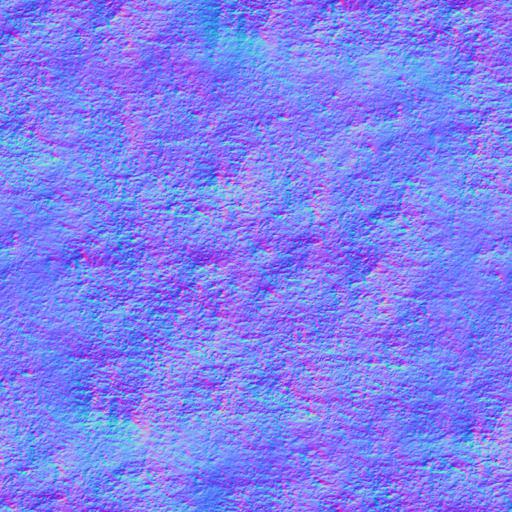
flat grey moss mossy rock smooth